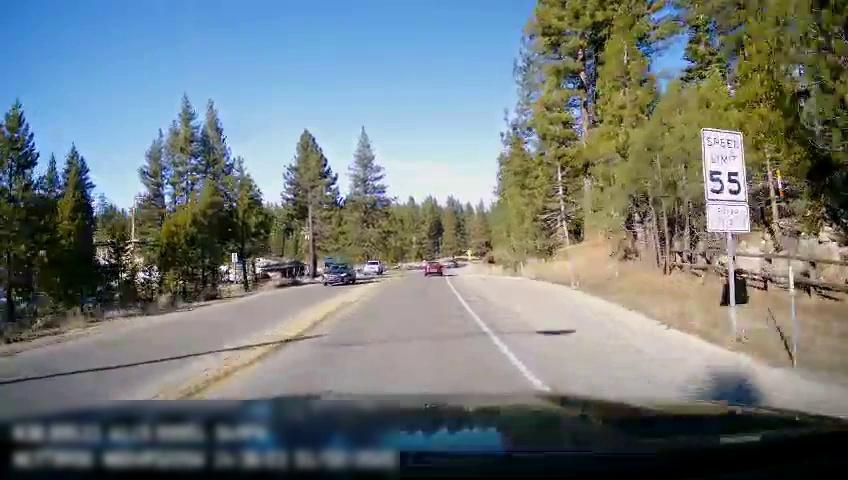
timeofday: Day
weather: Sunny
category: Drivable Space
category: Vehicles | Car
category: Vehicles | SUV
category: Vehicles | SUV
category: Lanes | Opposite Lane
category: Lanes | Current Lane
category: Lanes | Current Lane
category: Traffic | Signs
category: Traffic | Signs